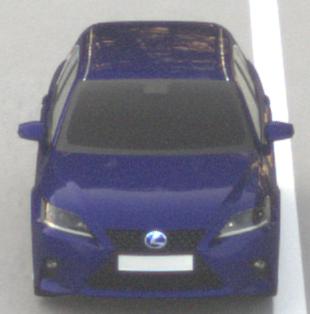
Make: Lexus
Model: CT 200h
Detailed model: CT (A10)
Model produced from: 2014/03
Model produced until: 2017/10
Doors: 5
Color: blue
Road condition: dry road
Daytime: sunrise or sunset
Contrast: low contrast